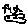
Label: fish